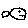
Label: fish